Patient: sex F, age 63
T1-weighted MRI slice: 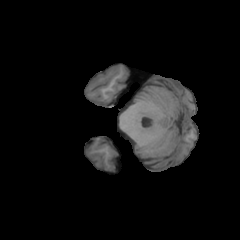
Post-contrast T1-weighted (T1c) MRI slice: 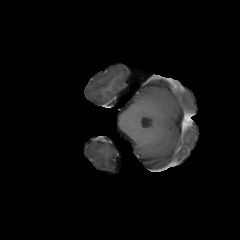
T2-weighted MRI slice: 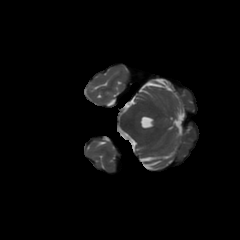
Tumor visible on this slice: no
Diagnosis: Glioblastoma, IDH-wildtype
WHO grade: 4